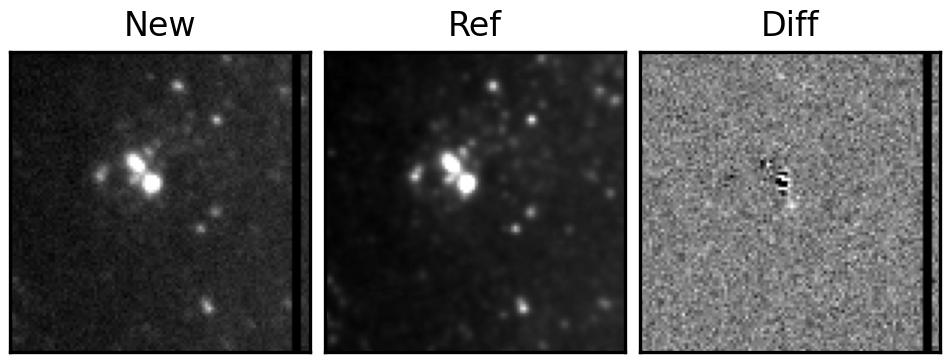
Label: real